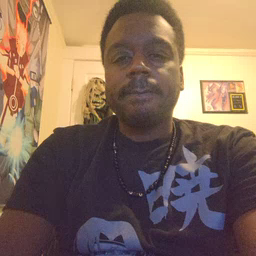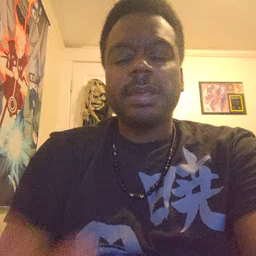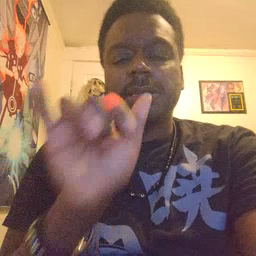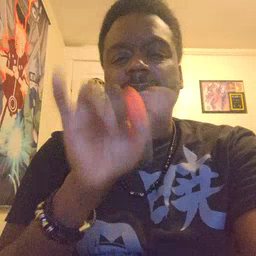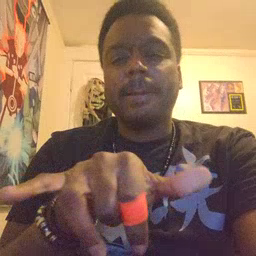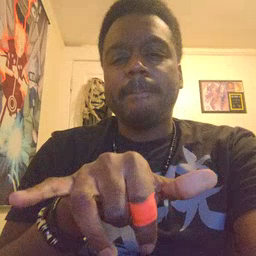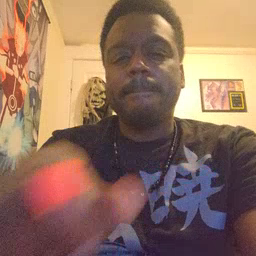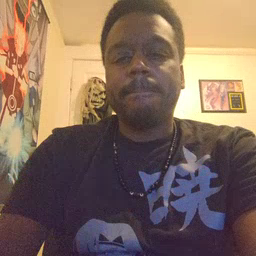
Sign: same